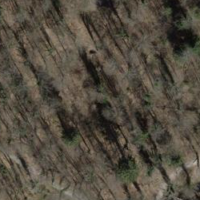
EUNIS habitat code: 41
Species observed at this site:
Filipendula ulmaria